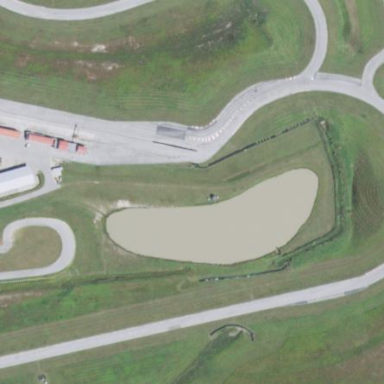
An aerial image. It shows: Motor sport raceway.